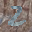
Label: 2